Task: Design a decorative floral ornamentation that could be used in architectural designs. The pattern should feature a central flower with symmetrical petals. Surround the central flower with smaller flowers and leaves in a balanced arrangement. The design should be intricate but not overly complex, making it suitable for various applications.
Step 744:
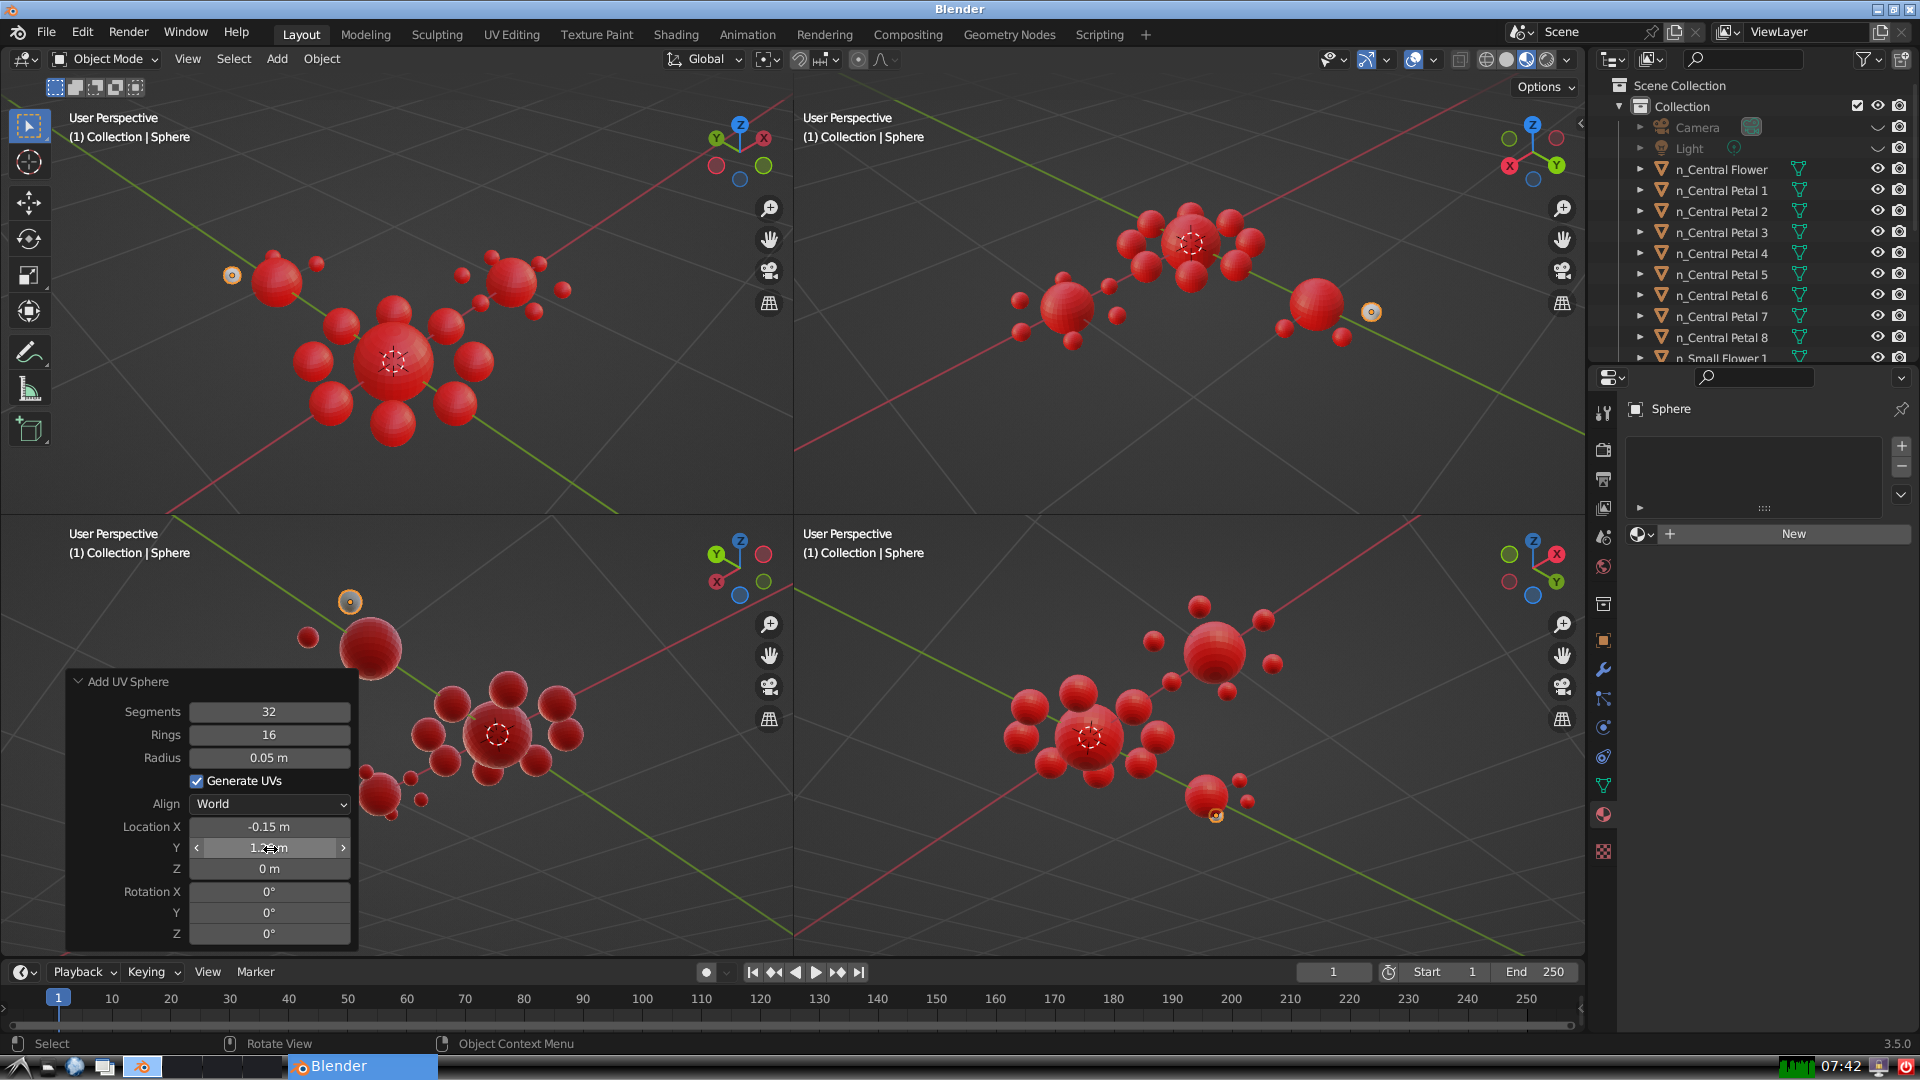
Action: {"mouse_move": [270, 867]}